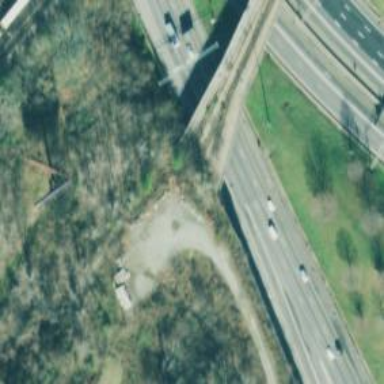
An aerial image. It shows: Disused railway spur bridge.